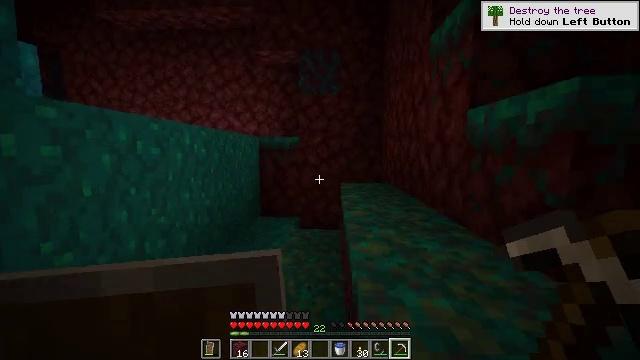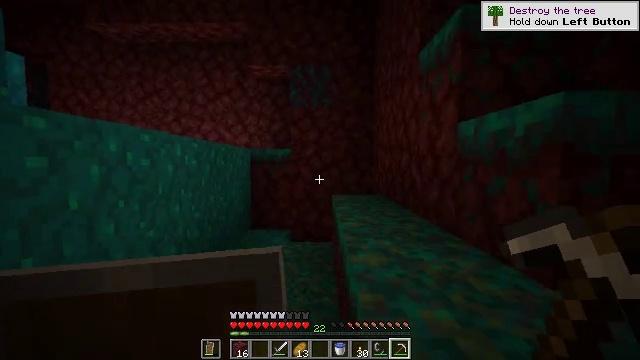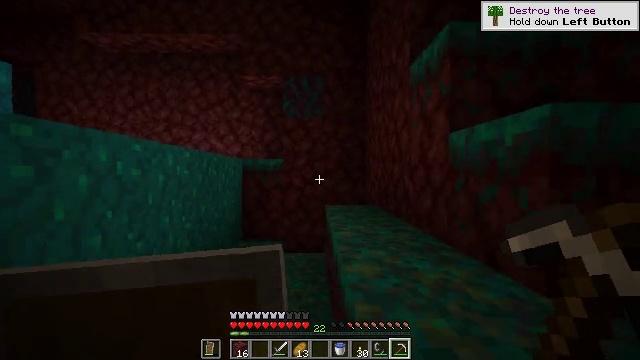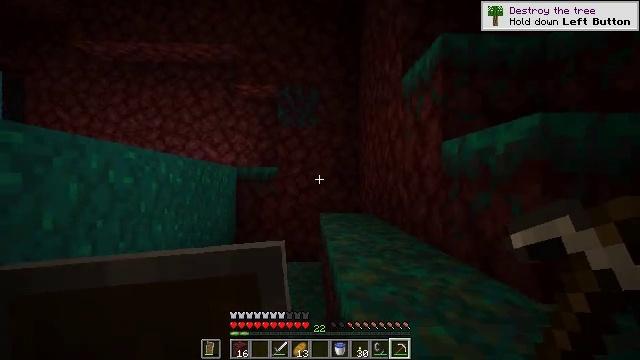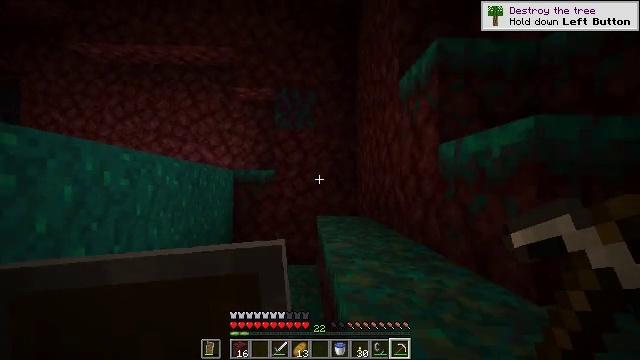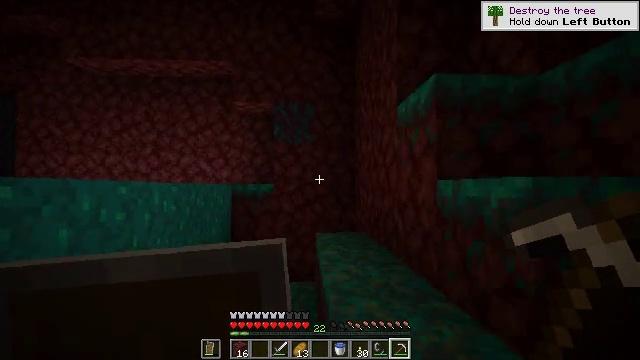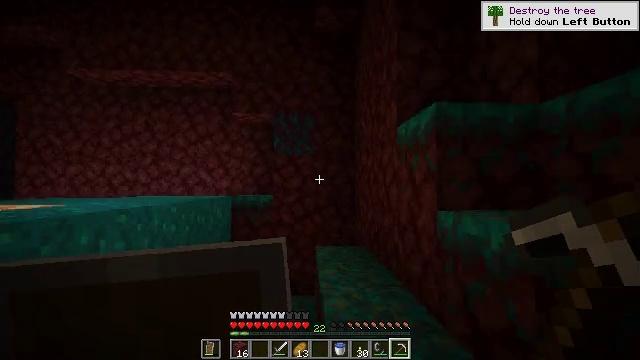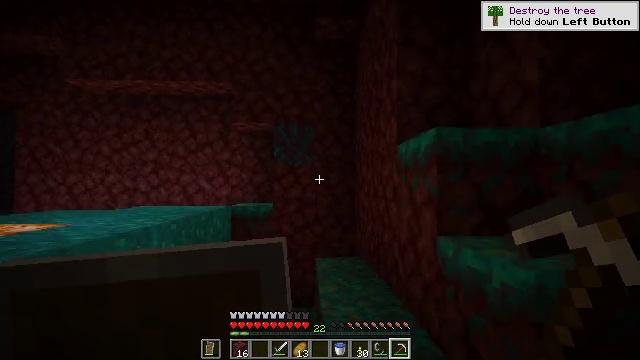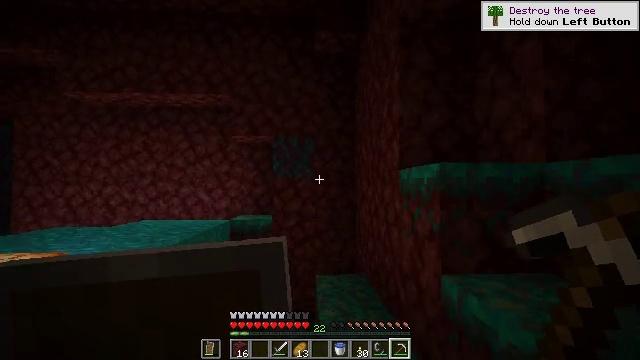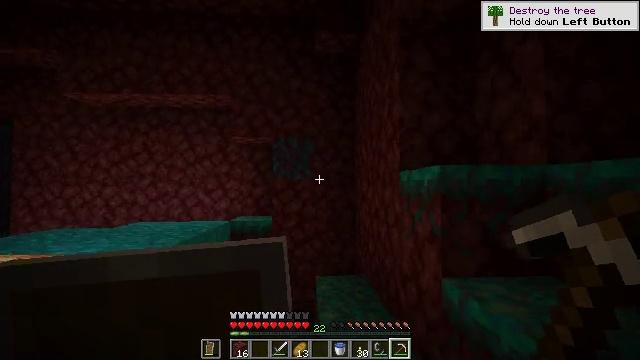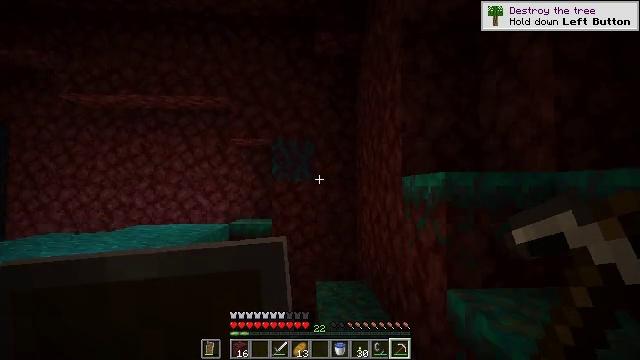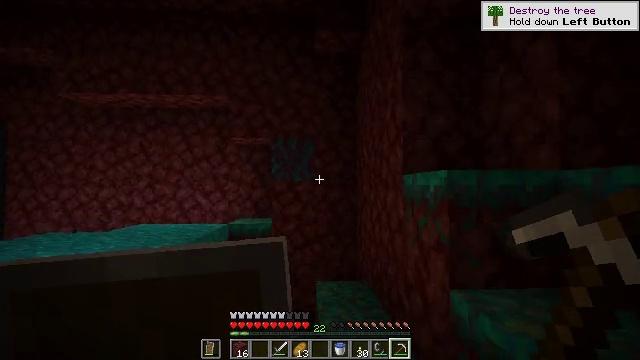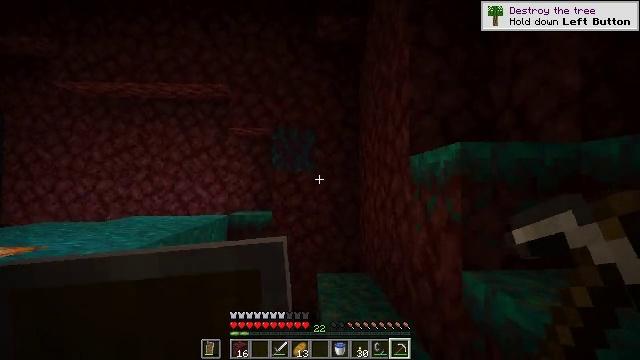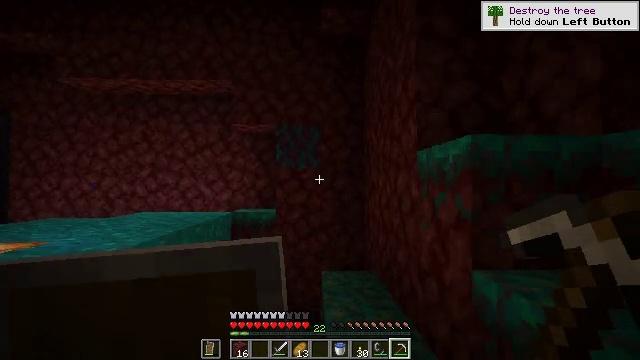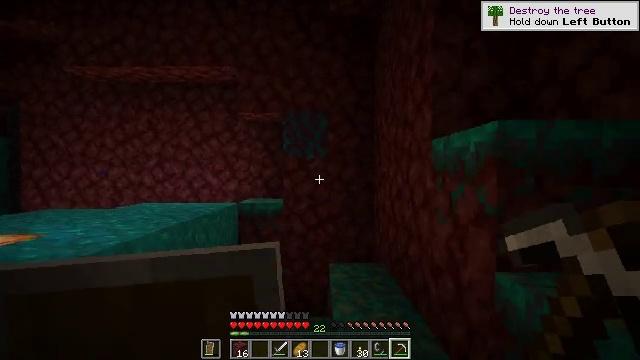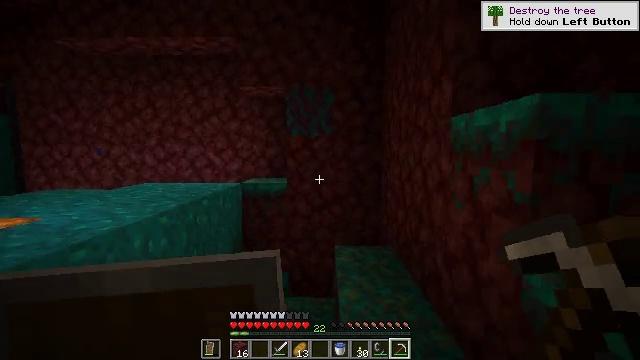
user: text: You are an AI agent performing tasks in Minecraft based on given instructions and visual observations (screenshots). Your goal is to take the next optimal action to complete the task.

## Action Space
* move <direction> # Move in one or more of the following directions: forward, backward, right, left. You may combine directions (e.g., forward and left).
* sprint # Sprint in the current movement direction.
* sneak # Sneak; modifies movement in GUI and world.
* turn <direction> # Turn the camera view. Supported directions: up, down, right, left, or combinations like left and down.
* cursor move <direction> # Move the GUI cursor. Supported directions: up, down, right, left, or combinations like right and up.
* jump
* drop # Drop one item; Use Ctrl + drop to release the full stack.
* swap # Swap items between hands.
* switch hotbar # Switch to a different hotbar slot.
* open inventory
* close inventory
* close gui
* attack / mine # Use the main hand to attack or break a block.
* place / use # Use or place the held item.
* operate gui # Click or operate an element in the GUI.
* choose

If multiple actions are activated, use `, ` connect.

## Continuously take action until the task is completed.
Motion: motion action
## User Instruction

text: Collect the warped nylium block.
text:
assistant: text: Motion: move forward, turn right and up
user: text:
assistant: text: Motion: move forward, turn right and up
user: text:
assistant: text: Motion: move forward, turn right and up
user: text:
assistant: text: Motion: move forward
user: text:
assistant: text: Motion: move forward, jump
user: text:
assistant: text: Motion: move forward, jump
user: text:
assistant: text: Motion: move forward, jump
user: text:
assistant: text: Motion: move forward, jump
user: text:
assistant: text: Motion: move forward
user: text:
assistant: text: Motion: move forward
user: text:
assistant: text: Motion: move forward
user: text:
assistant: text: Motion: move forward
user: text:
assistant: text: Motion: move forward, turn left
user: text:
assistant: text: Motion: move forward, turn left and down
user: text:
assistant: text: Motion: move forward, turn left and down
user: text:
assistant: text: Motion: move forward, turn left and down
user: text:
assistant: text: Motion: move forward, turn left and down
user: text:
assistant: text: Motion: move forward, turn left and down
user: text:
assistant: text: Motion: move forward, turn left and down
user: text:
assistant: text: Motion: move forward, turn left and down
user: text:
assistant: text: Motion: move forward, turn left and down
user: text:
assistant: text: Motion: move forward, turn left and down
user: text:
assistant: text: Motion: move forward
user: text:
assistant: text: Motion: no_op
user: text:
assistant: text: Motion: no_op
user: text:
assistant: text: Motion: no_op
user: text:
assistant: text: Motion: no_op
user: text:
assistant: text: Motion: turn right and up
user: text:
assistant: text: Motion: turn right and up
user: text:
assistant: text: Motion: turn right and up